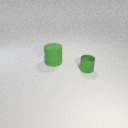
small green metal cylinder in front of large green rubber cylinder